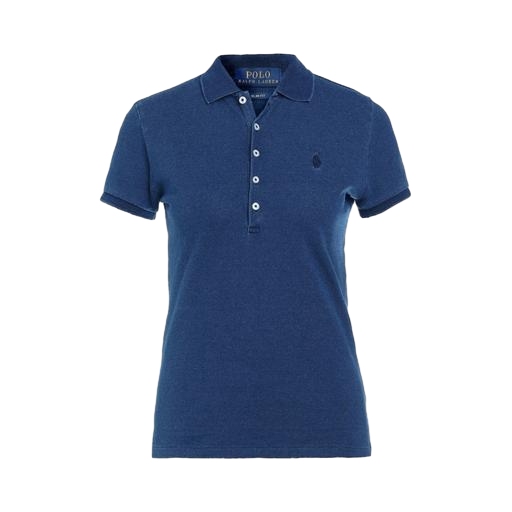
blue skinny-fit polo shirt, blue skinny-fit stretch polo shirt, skinny-fit polo shirt, white background